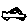
Label: car